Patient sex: M
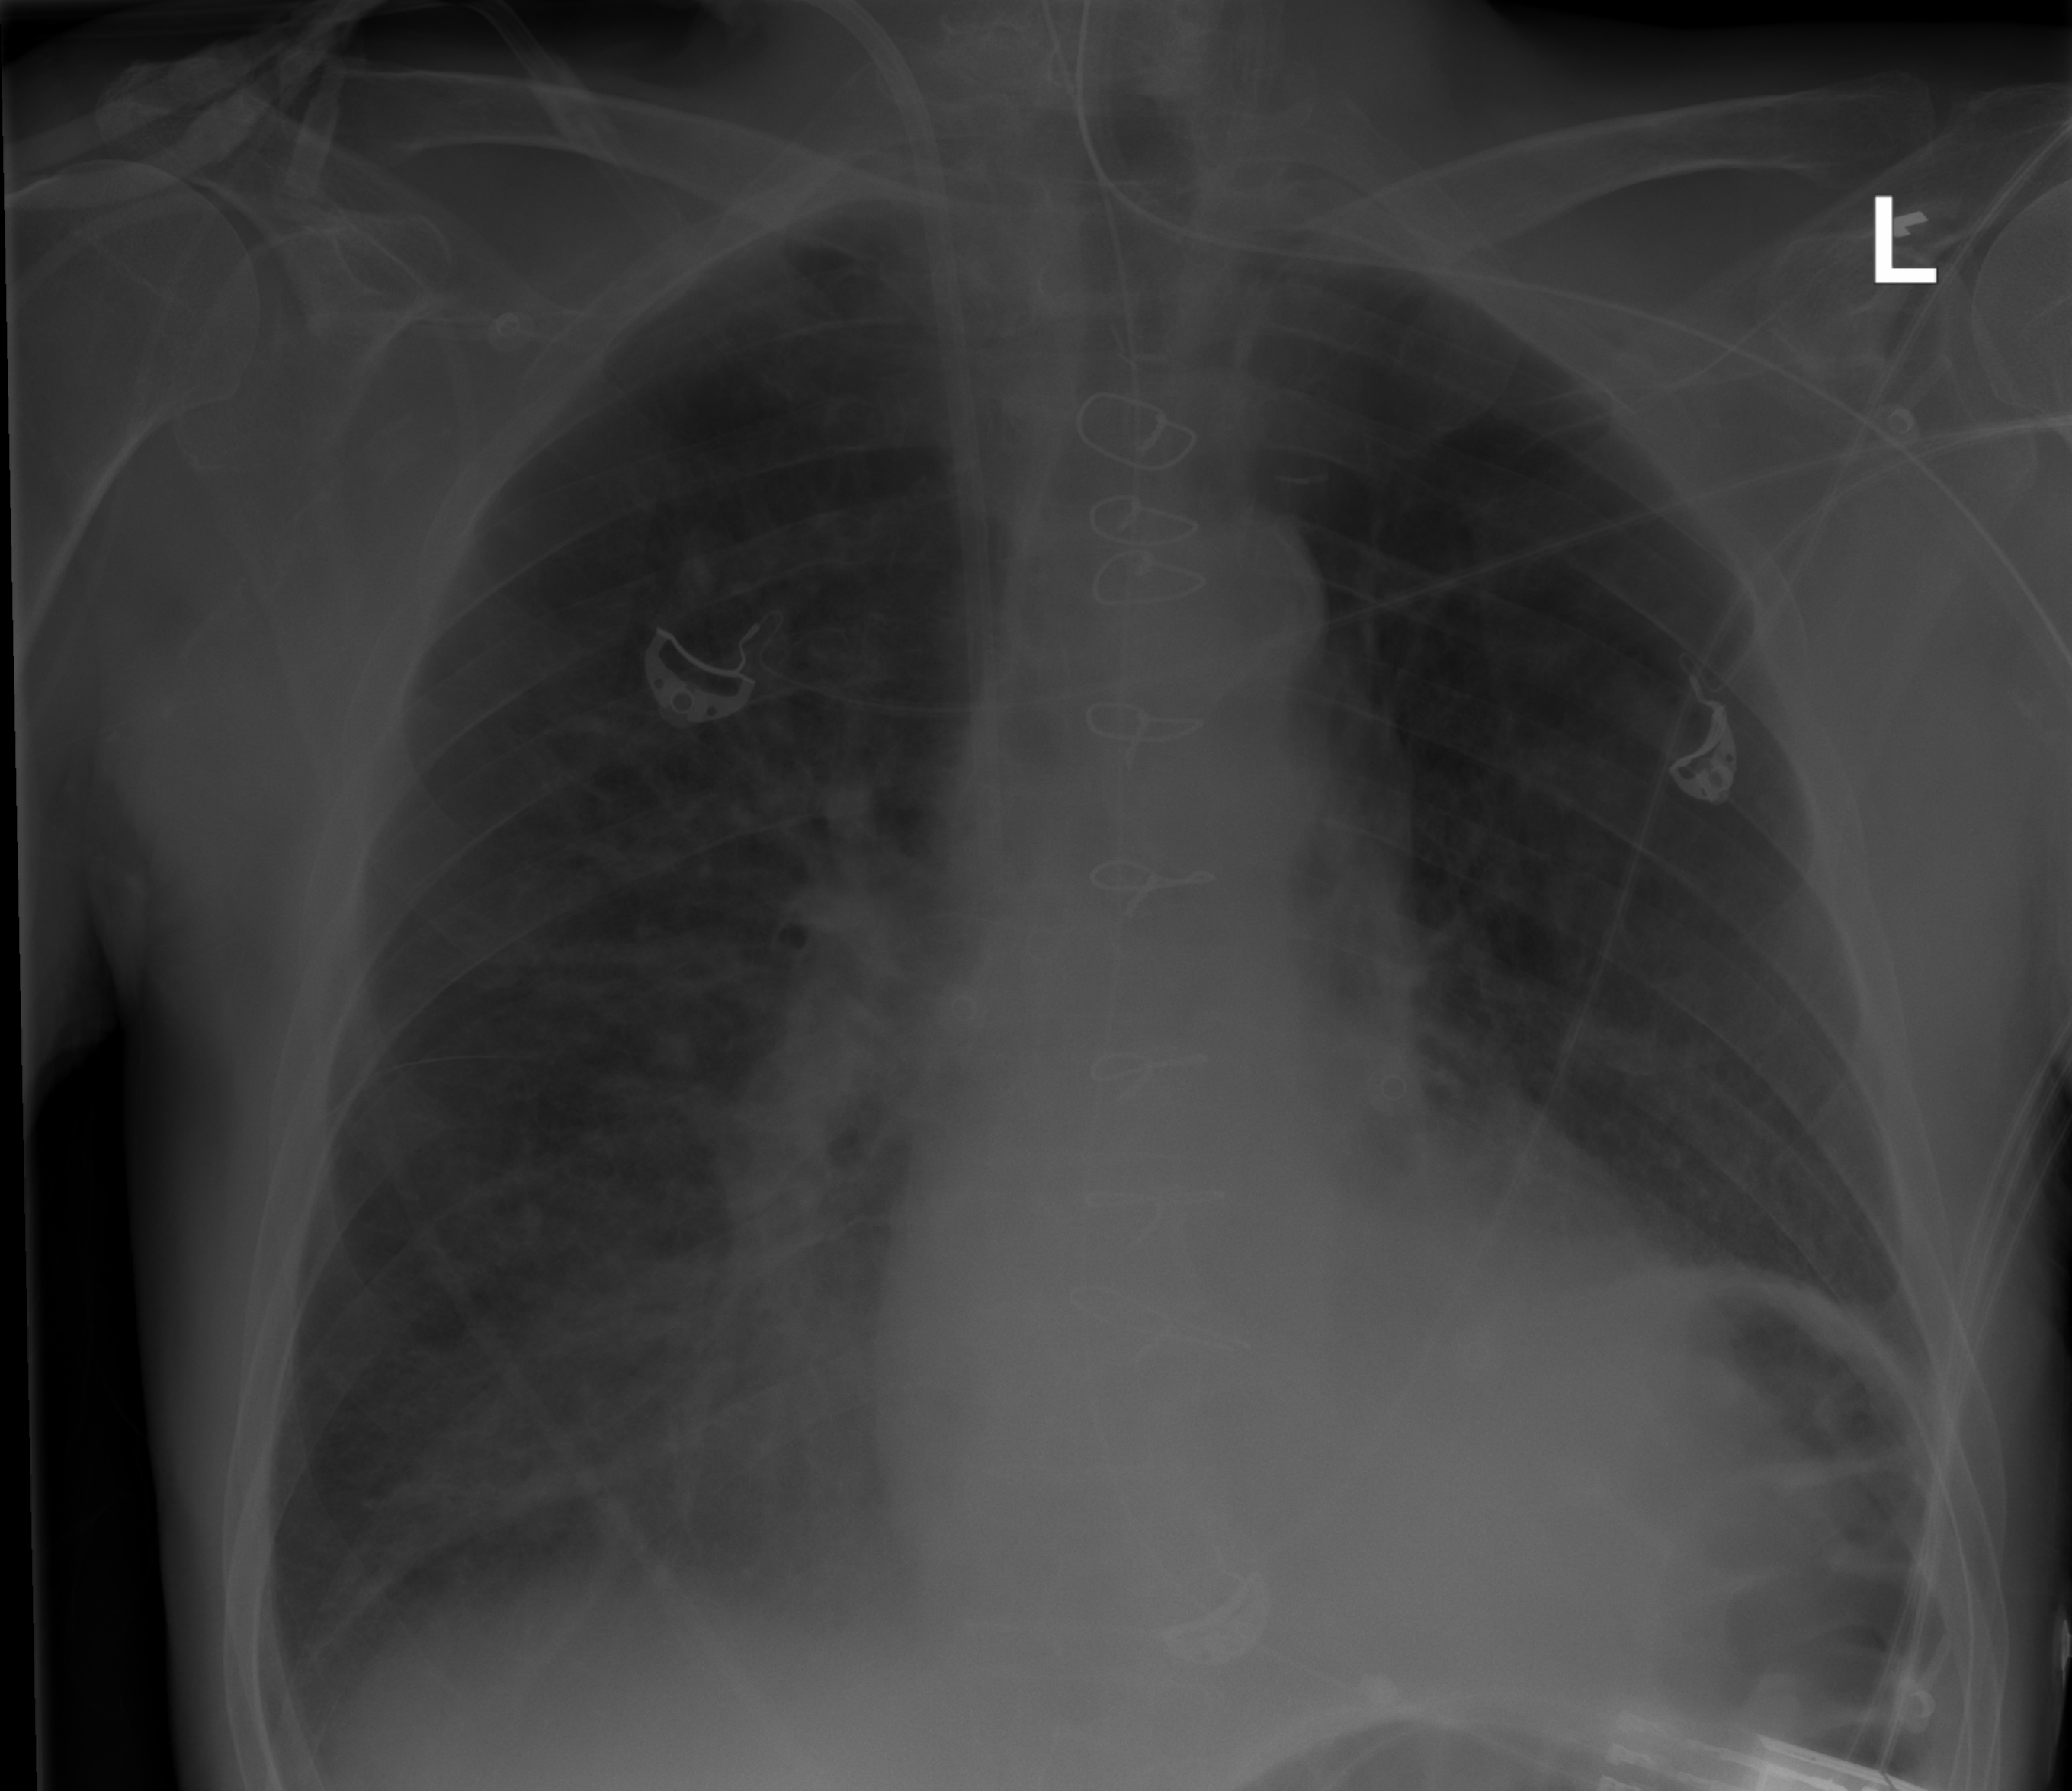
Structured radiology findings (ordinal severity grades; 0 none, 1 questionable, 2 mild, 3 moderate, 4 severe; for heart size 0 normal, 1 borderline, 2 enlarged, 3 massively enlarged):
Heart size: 0
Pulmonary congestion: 0
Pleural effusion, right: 0
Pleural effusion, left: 0
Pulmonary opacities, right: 2
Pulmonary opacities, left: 0
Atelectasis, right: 2
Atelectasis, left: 1